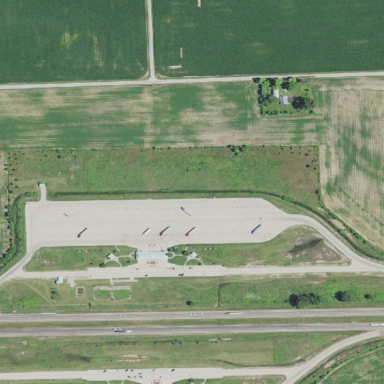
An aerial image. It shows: Rest area on the road.